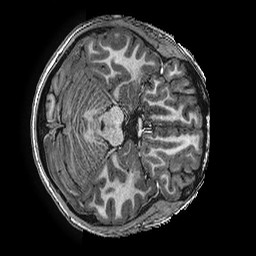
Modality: T1w
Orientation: axial
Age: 18
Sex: female
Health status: ill
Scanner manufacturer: ge
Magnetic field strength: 3 T
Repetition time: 0.00766 s
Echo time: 0.003476 s